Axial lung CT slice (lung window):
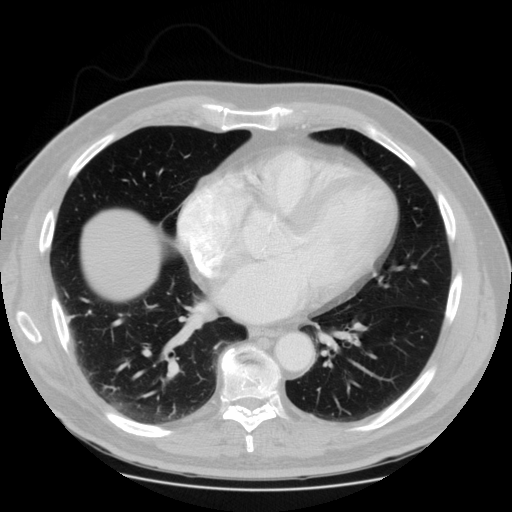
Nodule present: no